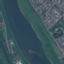
Land use / land cover: River